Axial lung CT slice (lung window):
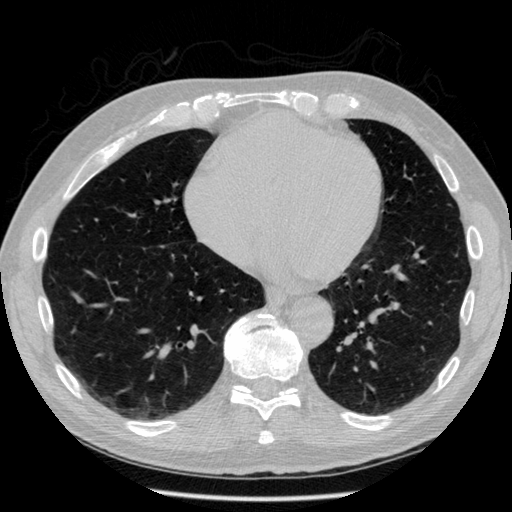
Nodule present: no